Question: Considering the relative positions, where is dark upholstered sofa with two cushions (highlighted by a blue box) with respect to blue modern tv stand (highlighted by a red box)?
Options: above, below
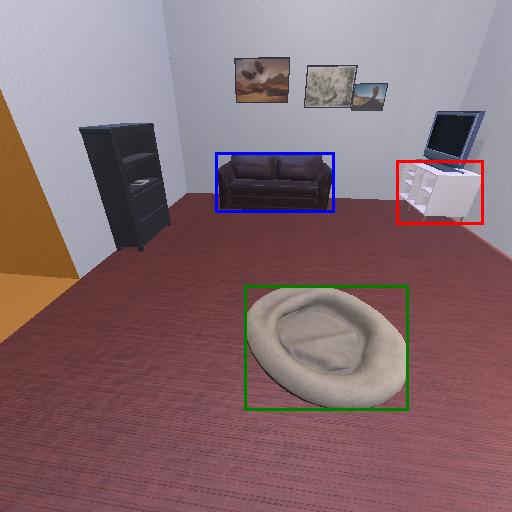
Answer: above